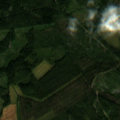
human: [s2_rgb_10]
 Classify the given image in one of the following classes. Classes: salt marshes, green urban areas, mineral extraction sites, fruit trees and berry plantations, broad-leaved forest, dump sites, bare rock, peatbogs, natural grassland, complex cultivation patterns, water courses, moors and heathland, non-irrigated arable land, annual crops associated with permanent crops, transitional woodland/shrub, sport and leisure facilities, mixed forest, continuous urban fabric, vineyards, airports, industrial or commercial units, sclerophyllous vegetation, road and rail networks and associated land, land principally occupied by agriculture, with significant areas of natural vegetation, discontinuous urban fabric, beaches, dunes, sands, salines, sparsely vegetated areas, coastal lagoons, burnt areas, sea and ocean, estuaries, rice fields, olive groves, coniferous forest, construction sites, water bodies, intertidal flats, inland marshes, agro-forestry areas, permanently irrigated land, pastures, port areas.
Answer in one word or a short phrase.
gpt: non-irrigated arable land, coniferous forest, mixed forest, transitional woodland/shrub